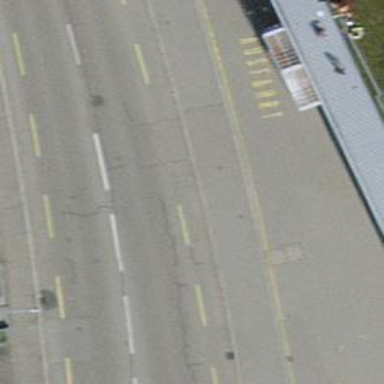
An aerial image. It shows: Asphalt sidewalk.